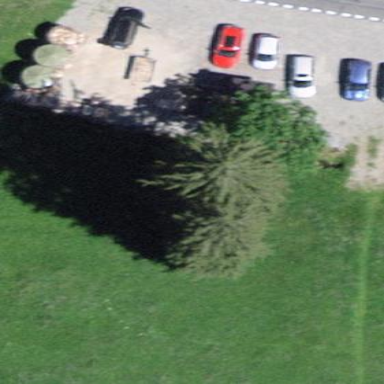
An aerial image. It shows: Parking area.